Question: I'm toying with this for 1 day already and I'm about the give it up.
Basically the point is I got a ListBox containing custom objects (Products) wich are coming from a database. Filling and sorting works but getting the values out of the selected item not.
Product class:
'''
public class Product {
//properties
public int ID { get; set; }
public String Name { get; set; }
public String Info { get; set; }
public int Stock { get; set; }
public float Price { get; set; }
}
'''
XAML from ListBox in frmUser:
'''
<Window.Resources>
<DataTemplate x:Key="listBoxTemplate">
<StackPanel Margin="4">
<DockPanel >
<TextBlock FontWeight="Bold" Text="Product ID: " DockPanel.Dock="Left" Margin="5,0,10,0" Foreground="White" FontSize="13" />
<TextBlock Text="{Binding productId}" Foreground="White" />
</DockPanel>
<DockPanel >
<TextBlock FontWeight="Bold" Text="Naam: " DockPanel.Dock="Left" Margin="5,0,10,0" Foreground="White" FontSize="13"/>
<TextBlock Text="{Binding naam}" />
</DockPanel>
<DockPanel >
<TextBlock FontWeight="Bold" Text="Omschrijving: " DockPanel.Dock="Left" Margin="5,0,10,0" Foreground="White" FontSize="13"/>
<TextBlock Text="{Binding omschrijving}" />
</DockPanel>
<DockPanel >
<TextBlock FontWeight="Bold" Text="Voorraad: " DockPanel.Dock="Left" Margin="5,0,10,0" Foreground="White" FontSize="13"/>
<TextBlock Text="{Binding voorraad}" />
</DockPanel>
<DockPanel >
<TextBlock FontWeight="Bold" Text="Prijs: " DockPanel.Dock="Left" Margin="5,0,10,0" Foreground="White" FontSize="13"/>
<TextBlock Text="{Binding prijs}" />
</DockPanel>
</StackPanel>
</DataTemplate>
</Window.Resources>
'''
And the binding is done once a user clicks to fill the ListBox:
'''
private void fillDataGrid(object sender, RoutedEventArgs e)
{
try
{
BindingOperations.ClearAllBindings(lboxProducts);
dataset = dbWebservice.getDataFromTable(selectedTable);
lboxProducts.ItemsSource = dataset.Tables[selectedTable].DefaultView;
countProducts = 0;
setLabels("0", "0.0");
btnSort.IsEnabled = true;
btnBuy.IsEnabled = true;
}
catch (Exception ex)
{
logger.WriteLine(applicationName, ex.Message);
}
}
'''

Now, once the user clicks on 'Buy' at the button I want the selected item (if any is selected) to be placed in a list or whatever, and read out the PRICE. So I can use that value to assign to the total price label. If a user clicks once more, read again the price from the selecteditem and sum it with the previous item. Simply as that.
But I can't get in any surcamstance get the values 'stored' in the listboxitems wich are basically 'Product' objects.
At the very end I want to use the 'bought & selected" items their ID's to store back to a tblOrders in the database. That's why I need the ID and PRICE values.
My solution was something like this:
'''
ClassObjects.Product product = (ClassObjects.Product)lboxProducts.SelectedItem;
float price = product.Price;
//go on and sum or store the price blabla
'''
But it gives an error it cannot convert from DataRowView to ClassObjects.Product...
Thanks for any help!
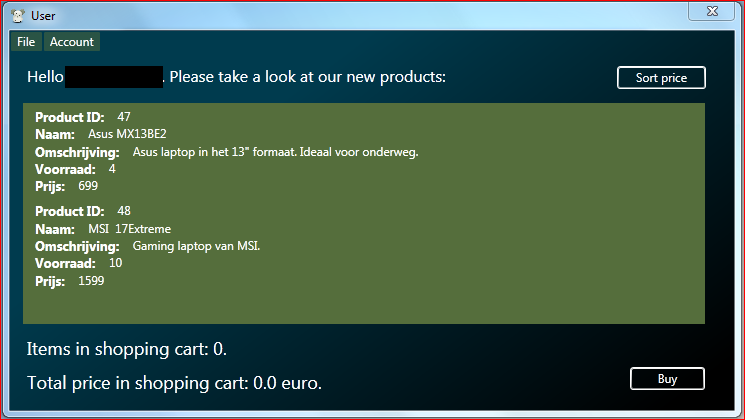
Answer: If you use 'DataTables' you get these wrappers, cast to 'DataRowView' first and get the product from there (using for example <URL>.